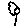
Label: flower